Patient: sex F, age 60
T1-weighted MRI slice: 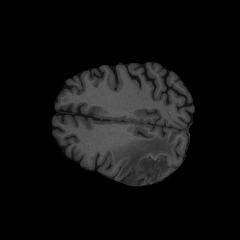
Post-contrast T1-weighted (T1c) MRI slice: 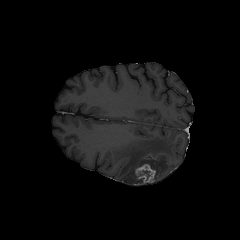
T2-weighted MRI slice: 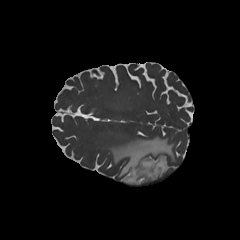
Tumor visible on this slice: yes
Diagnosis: Glioblastoma, IDH-wildtype
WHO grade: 4